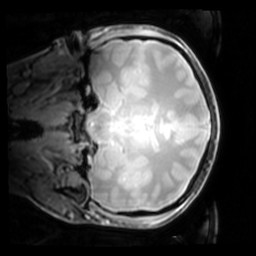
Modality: PDw
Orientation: coronal
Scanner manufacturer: philips
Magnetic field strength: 7 T
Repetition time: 0.008 s
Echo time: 0.001974 s